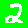
Digit: 2